Question: I have a program like this:

When user is filling the form by pressing 'Tab' button in keyboard, he should go to next button or textbox as shown in the image by red numbers.
But now after filling number 2, when I press Tab, it select a row in gridview!
After that... how can I sort this?
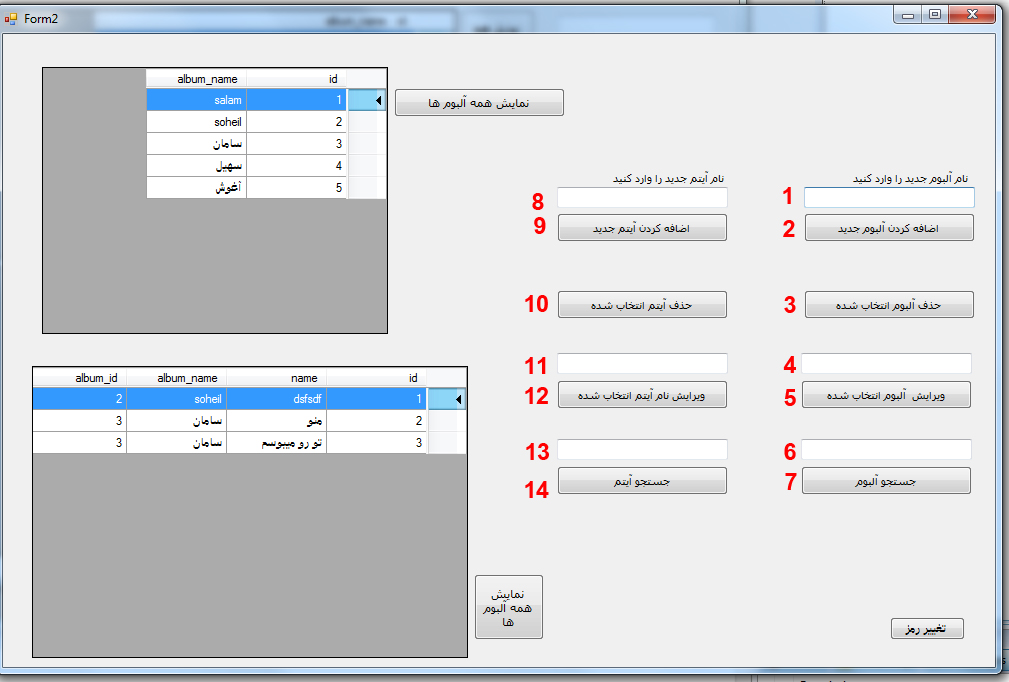
Answer: With the form open, go to the menu 'View -> Tab Order':

This then displays the current tab ordering on your form:

By clicking on the controls, you can define a tab ordering: